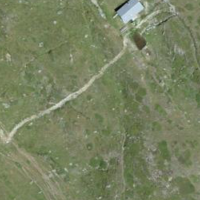
EUNIS habitat code: 26
Species observed at this site:
Hesperia comma
Marmota marmota
Chamaenerion angustifolium
Somatochlora alpestris
Psophus stridulus